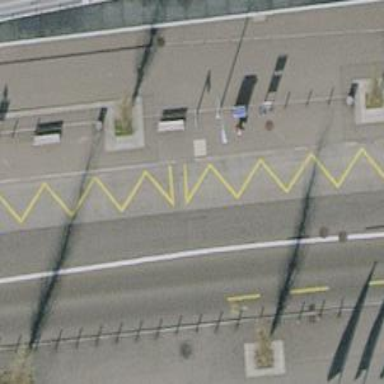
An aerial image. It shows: Bus stop with designated public transport stop position.